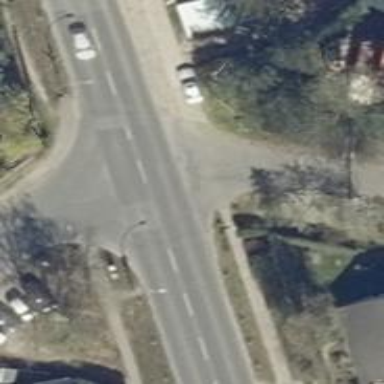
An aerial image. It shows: Road with "give way" sign.